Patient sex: M
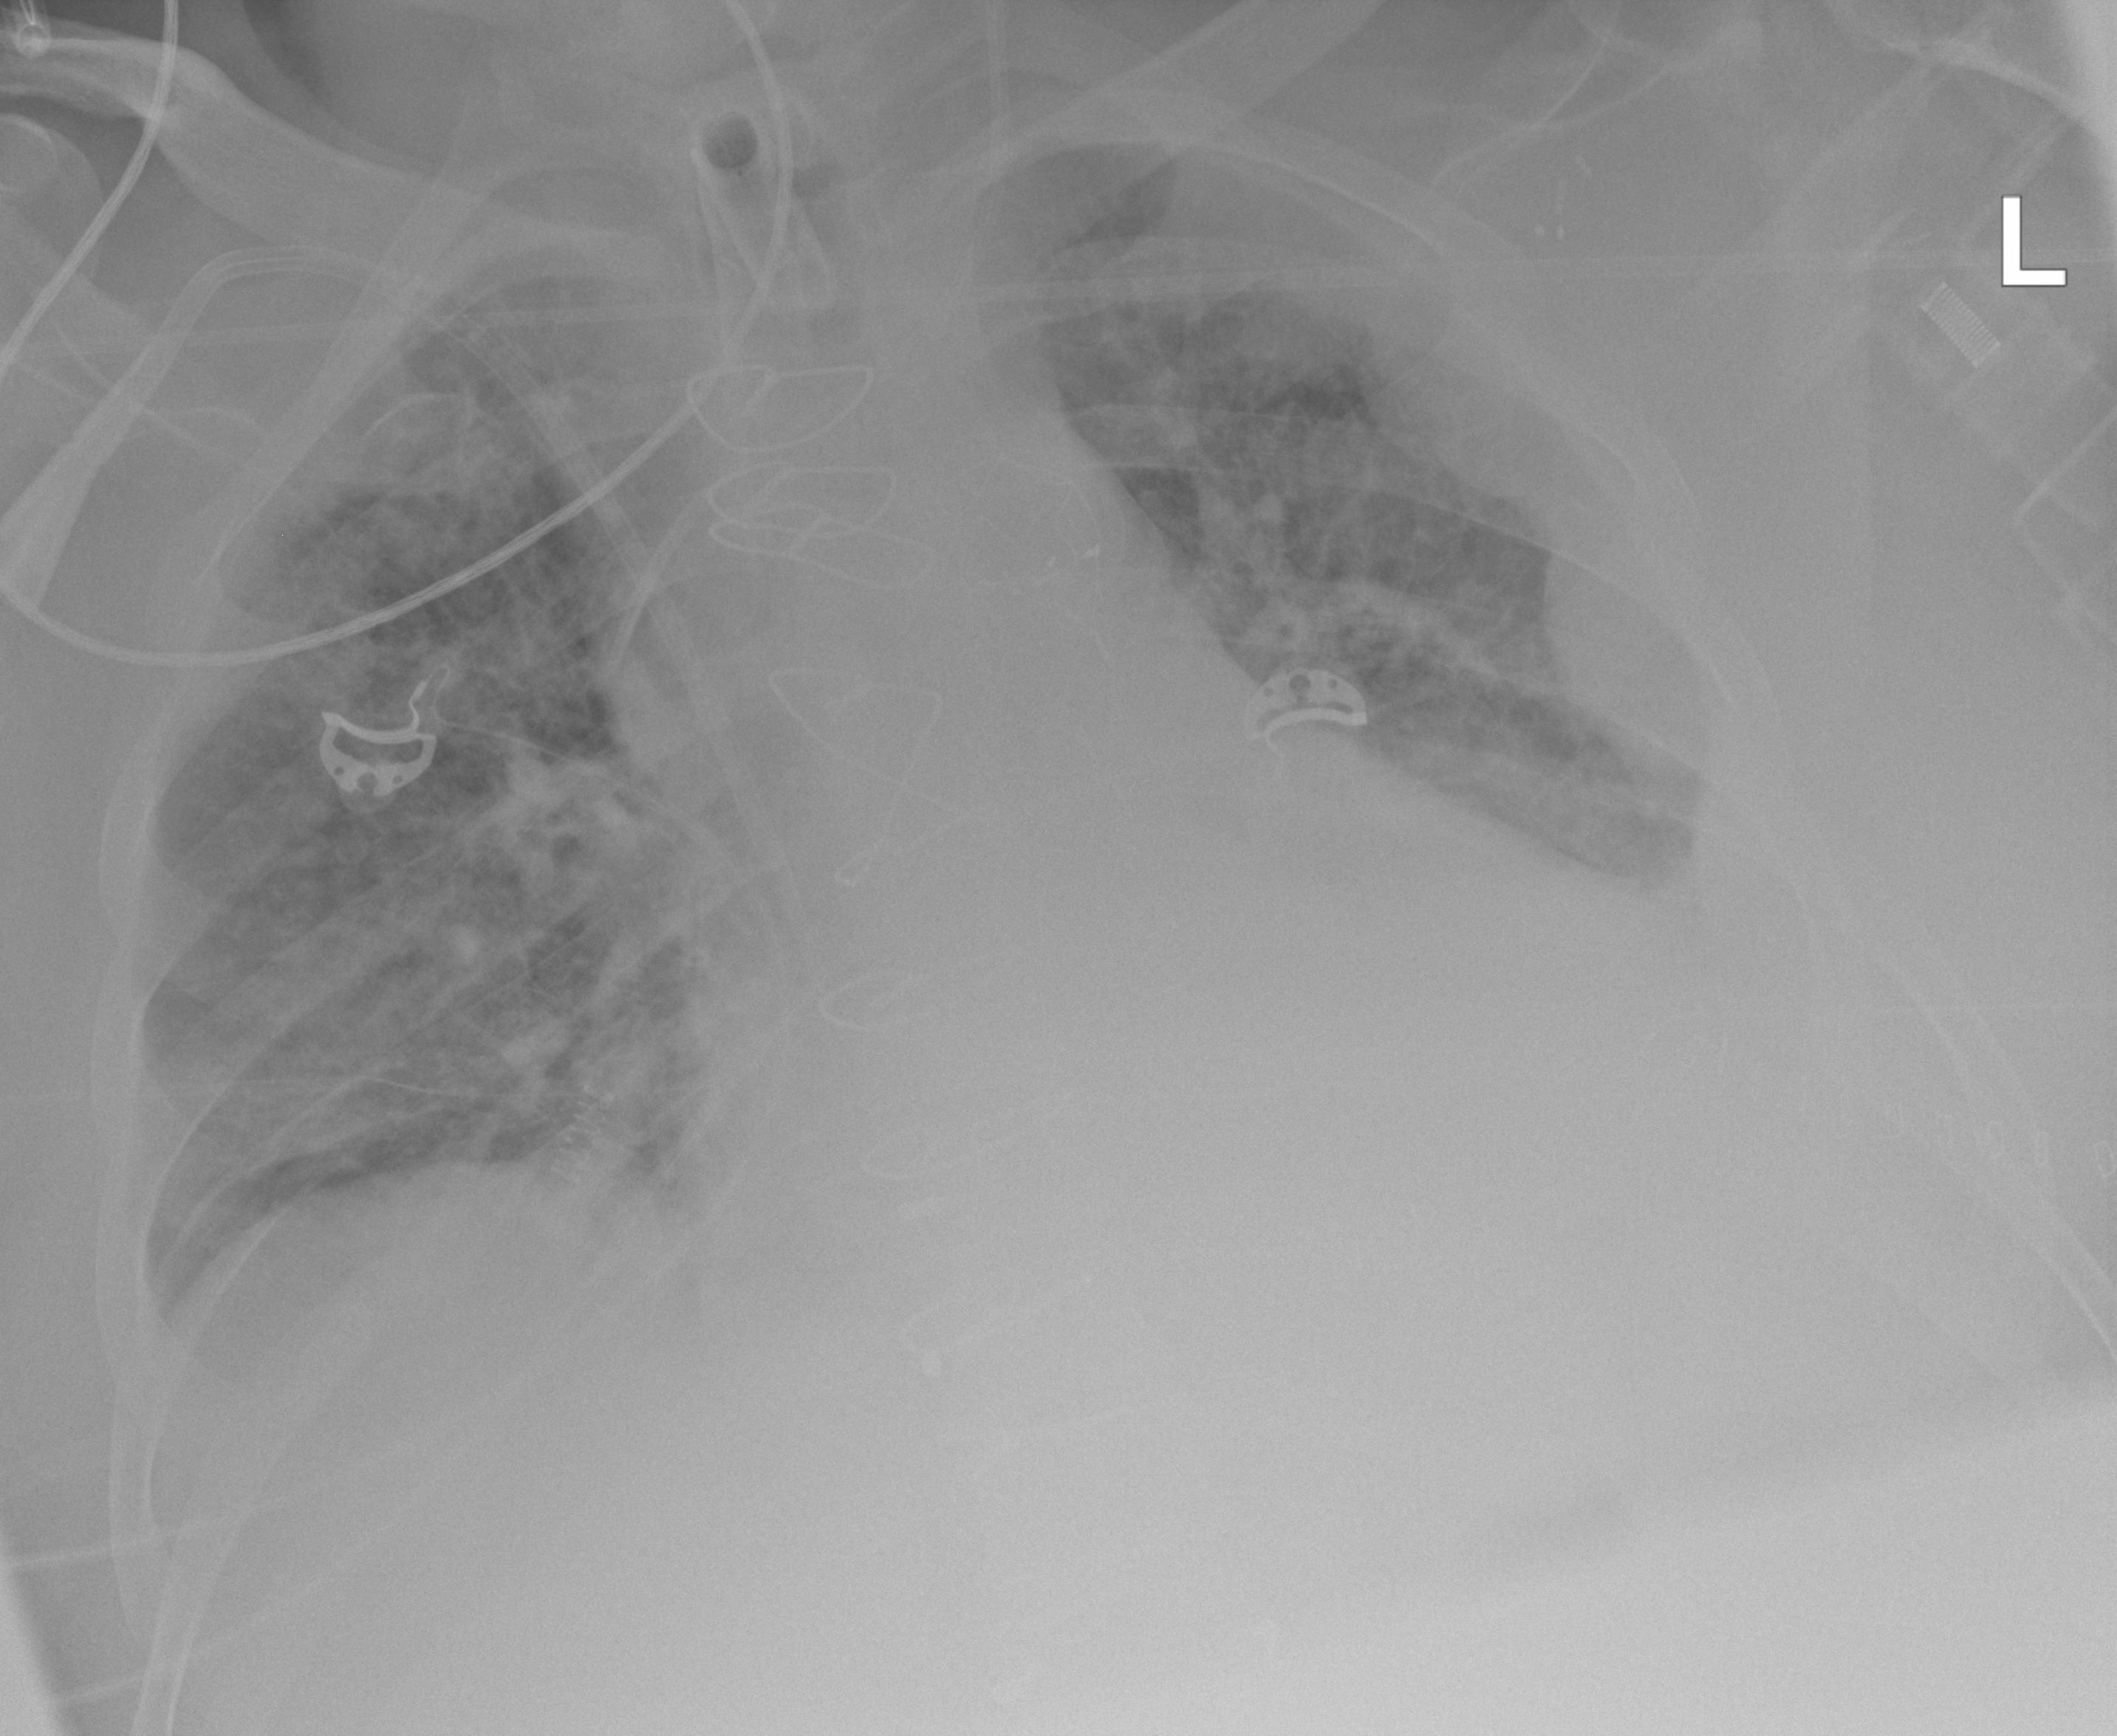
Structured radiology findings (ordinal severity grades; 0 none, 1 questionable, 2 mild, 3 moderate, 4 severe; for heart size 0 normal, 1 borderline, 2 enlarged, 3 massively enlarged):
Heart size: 2
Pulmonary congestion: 2
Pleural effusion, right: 0
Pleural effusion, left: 3
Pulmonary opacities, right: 2
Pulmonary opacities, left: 2
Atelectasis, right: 0
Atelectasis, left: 2